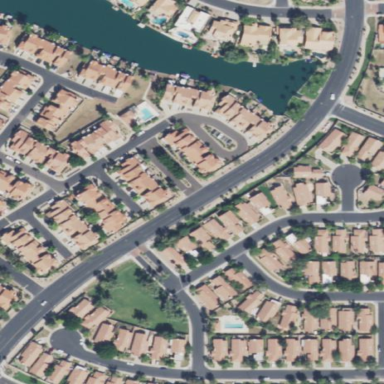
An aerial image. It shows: Single-family residential area.